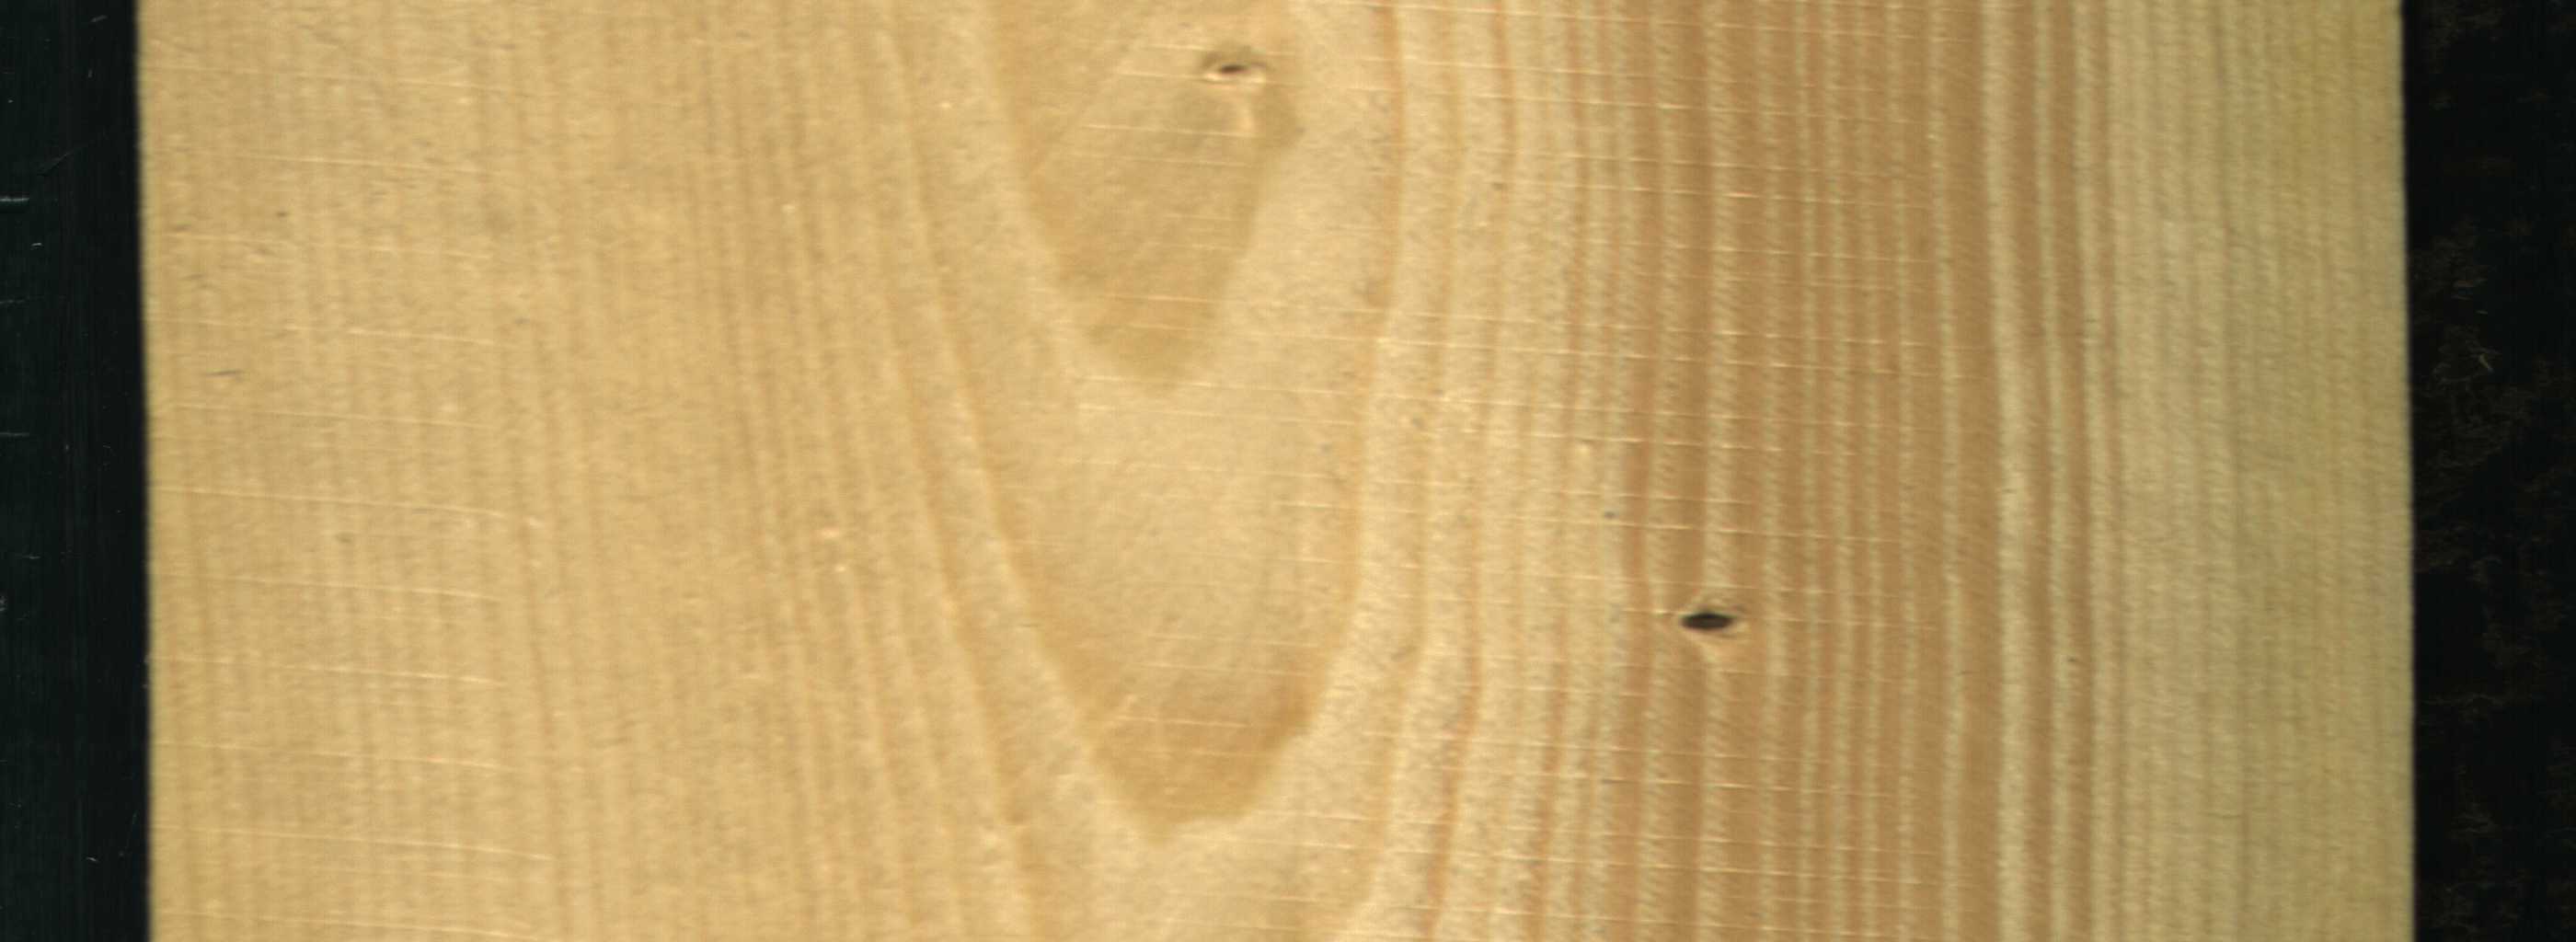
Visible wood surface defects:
Dead_Knot